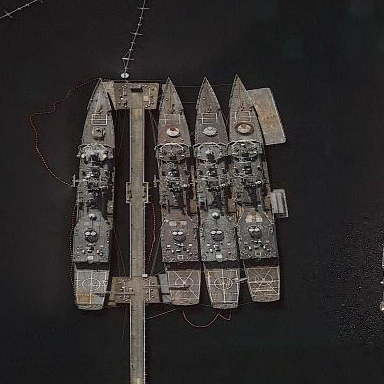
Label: destroyer